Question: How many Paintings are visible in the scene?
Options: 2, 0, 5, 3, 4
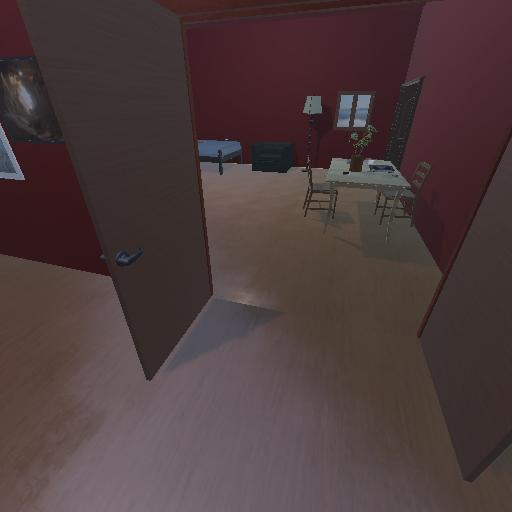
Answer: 2